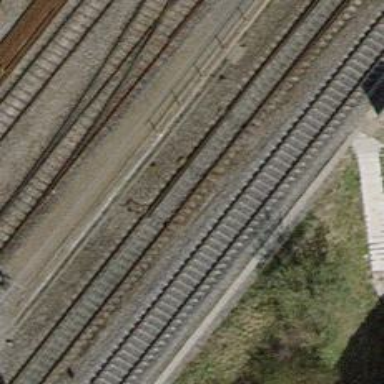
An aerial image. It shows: Single railway track with electrified contact line.